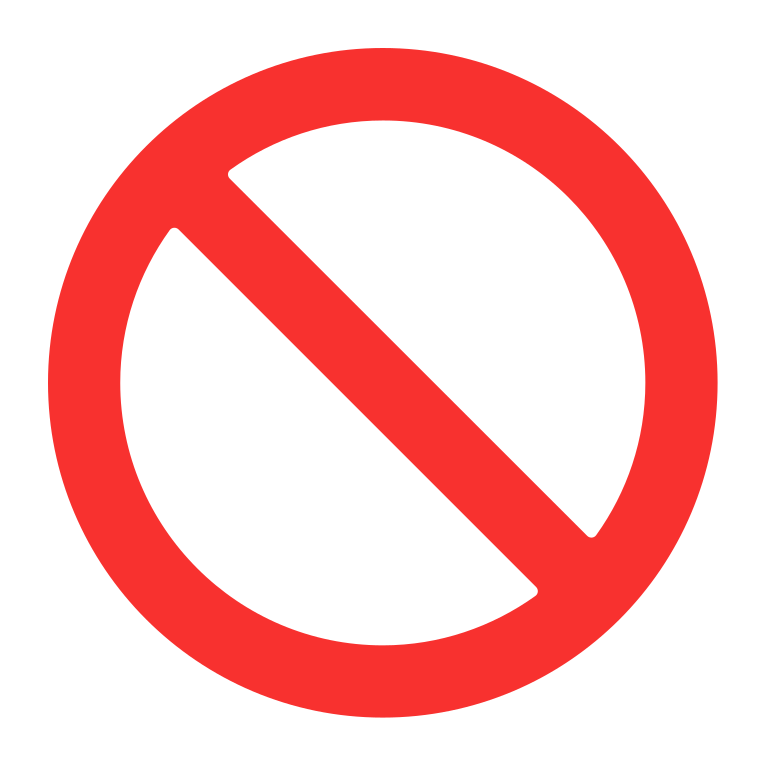
prohibited flat